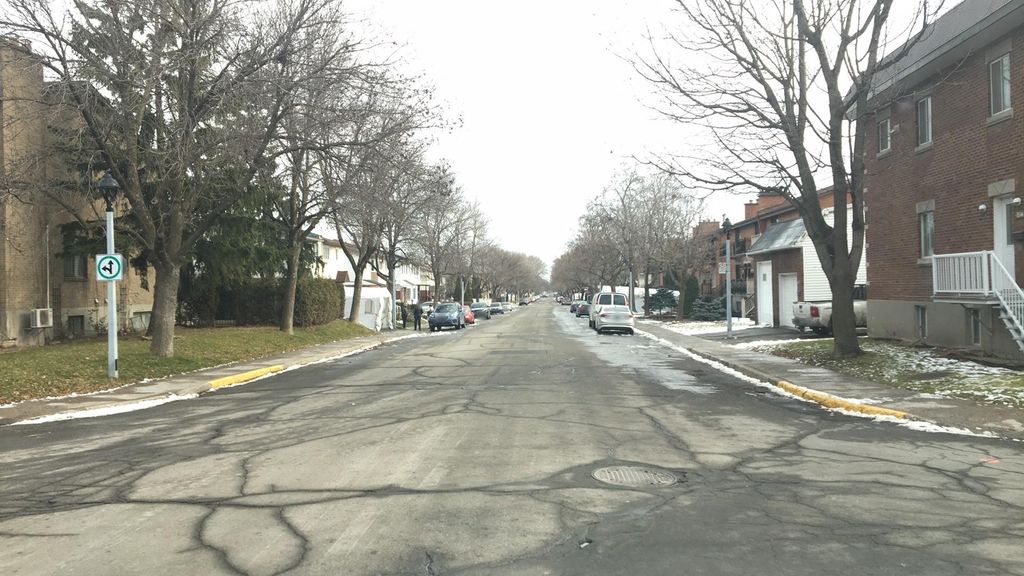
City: montreal